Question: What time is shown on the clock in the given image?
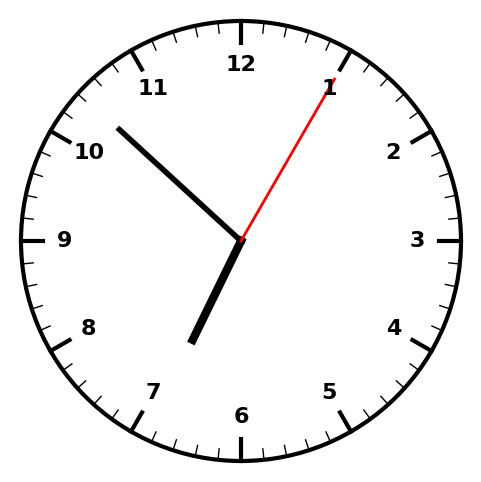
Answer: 06:52:05